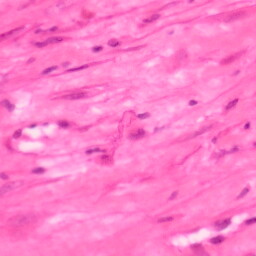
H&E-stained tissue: Colon